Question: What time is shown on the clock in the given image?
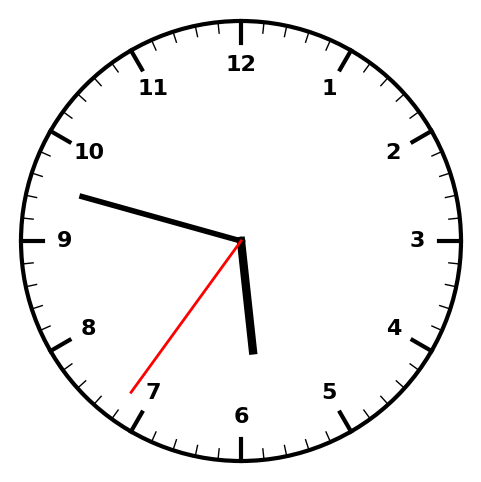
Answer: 05:47:36